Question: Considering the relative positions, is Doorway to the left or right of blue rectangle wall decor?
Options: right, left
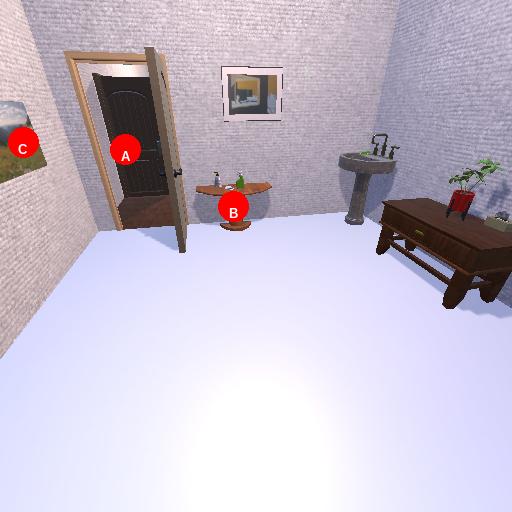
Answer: right